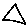
Label: triangle